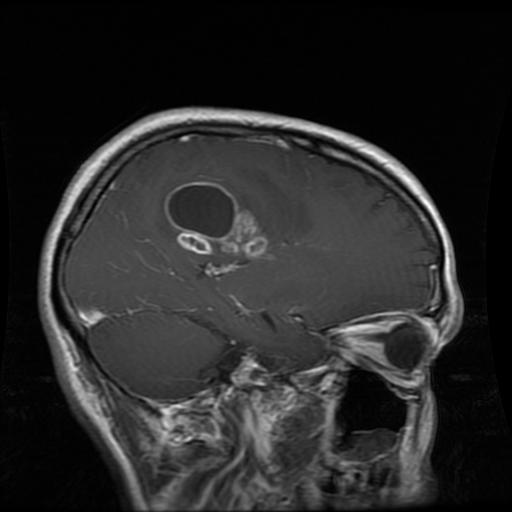
Label: glioma